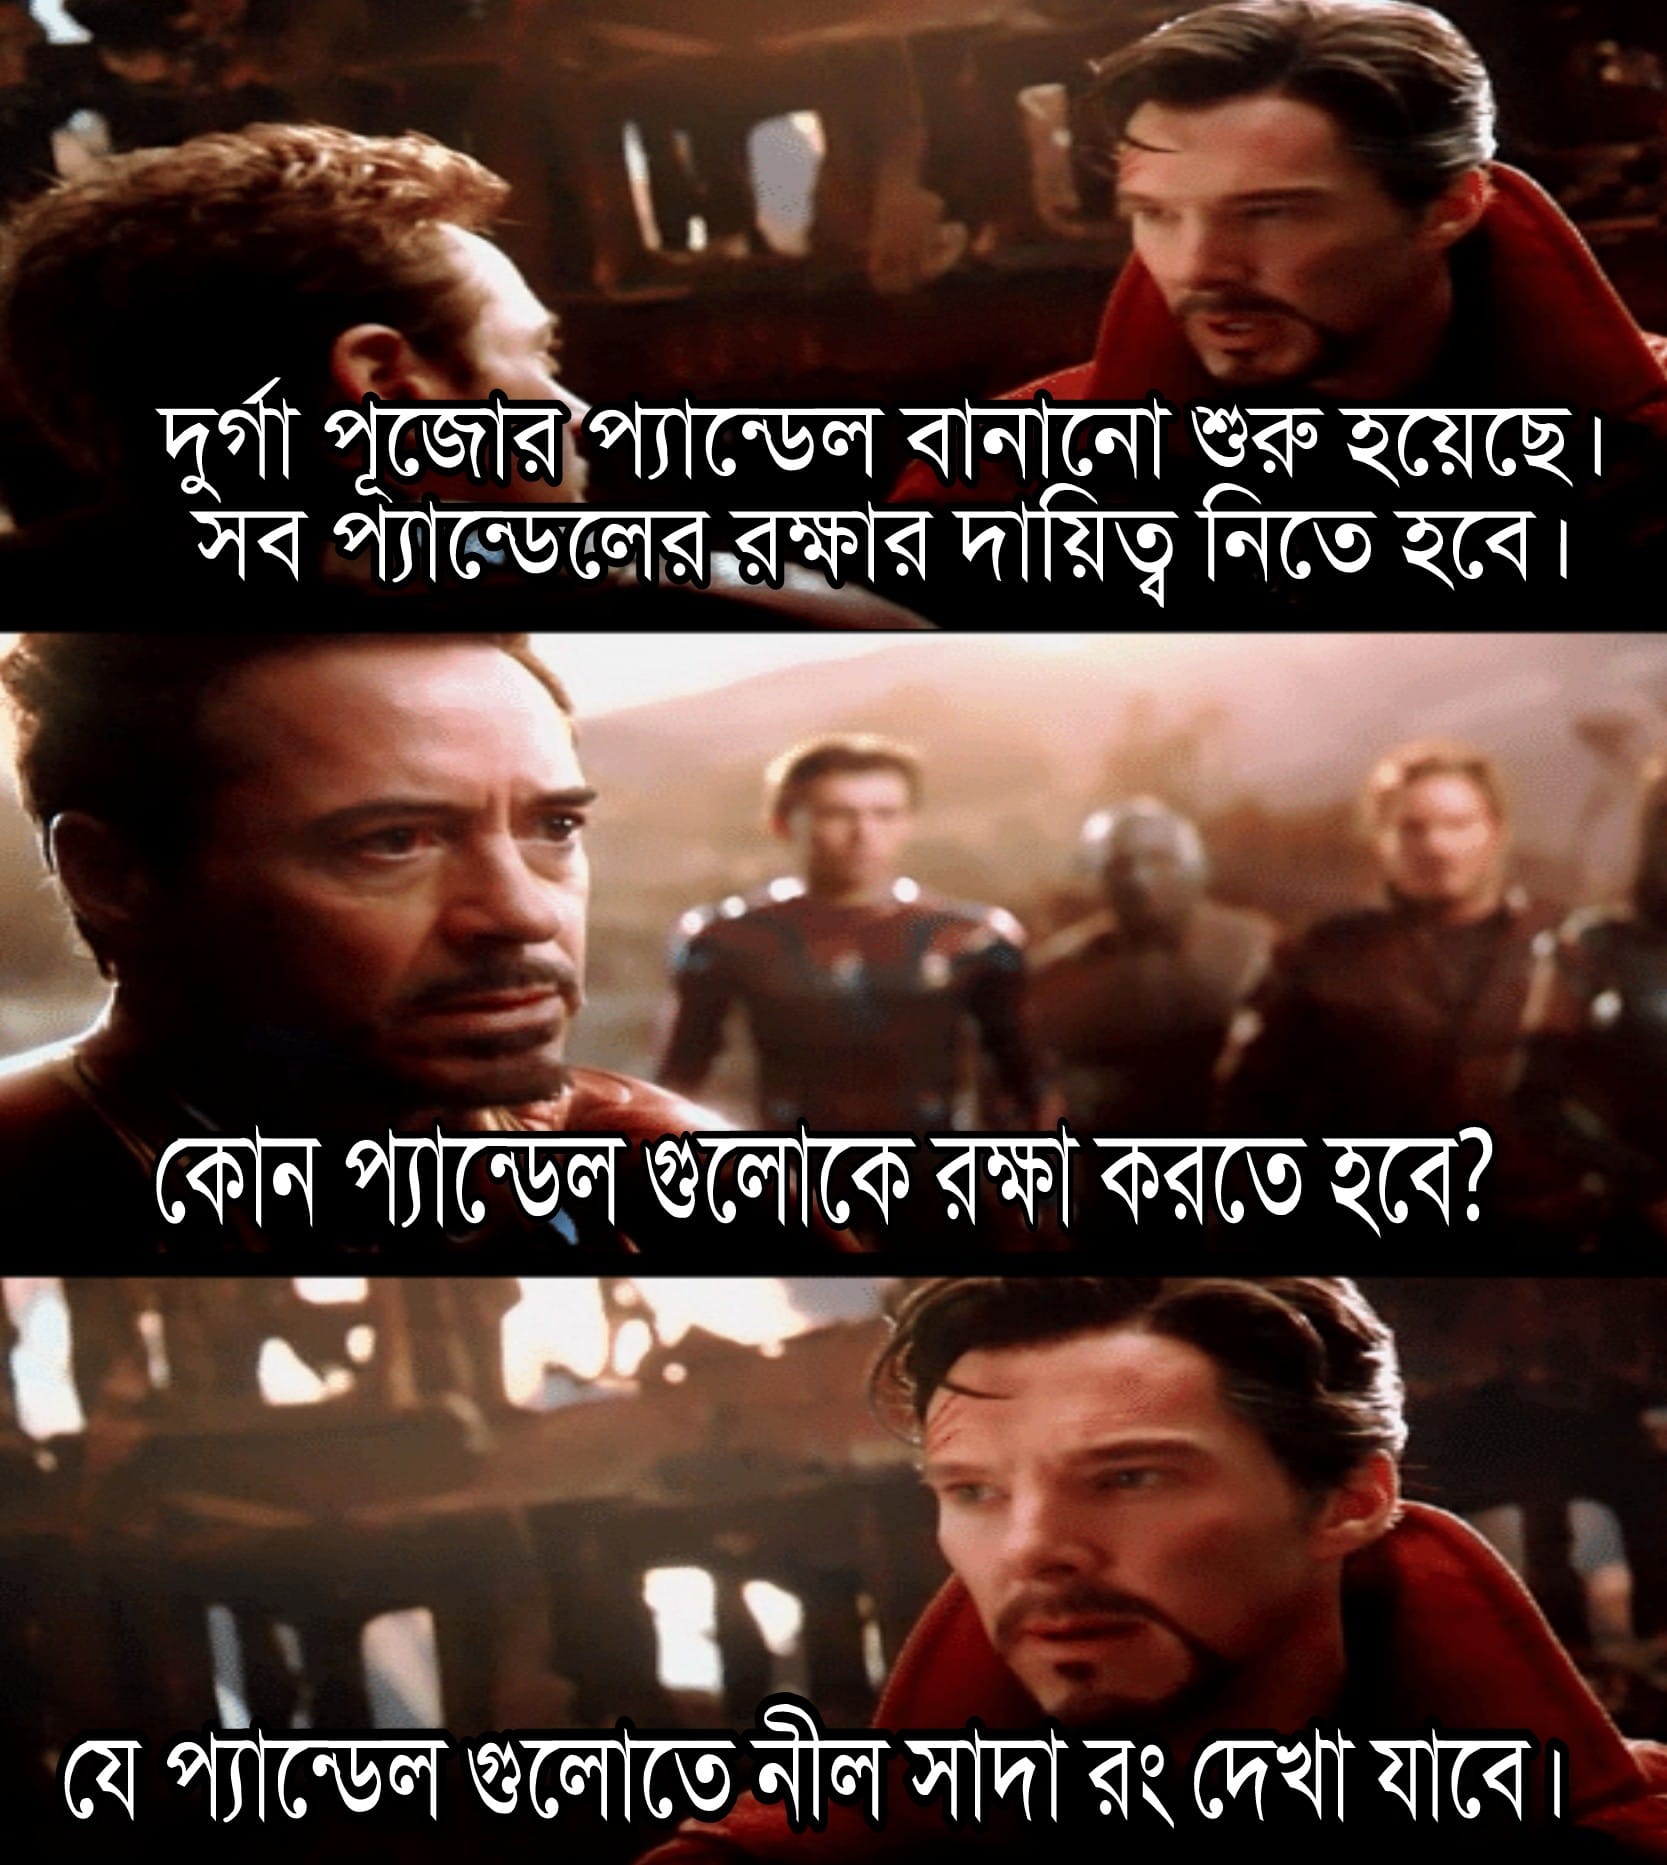
Caption: দুর্গা পূজোর প্যান্ডেল বানানো শুরু হয়েছে ।  সব প্যান্ডেলের রক্ষার দায়িত্ব নিতে হবে ।   কোন প্যান্ডেল গুলোকে রক্ষা করতে হবে ? যে প্যান্ডেল গুলোতে নীল সাদা রং দেখা যাবে ।
Label: non-hate